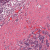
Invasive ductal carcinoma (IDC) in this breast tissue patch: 1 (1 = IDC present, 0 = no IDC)